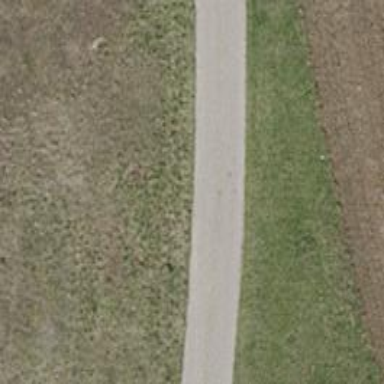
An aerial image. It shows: Unclassified road with asphalt surface.